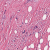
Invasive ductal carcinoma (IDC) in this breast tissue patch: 0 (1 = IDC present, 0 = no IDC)